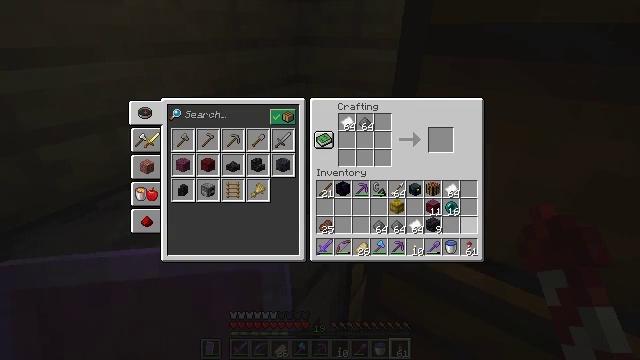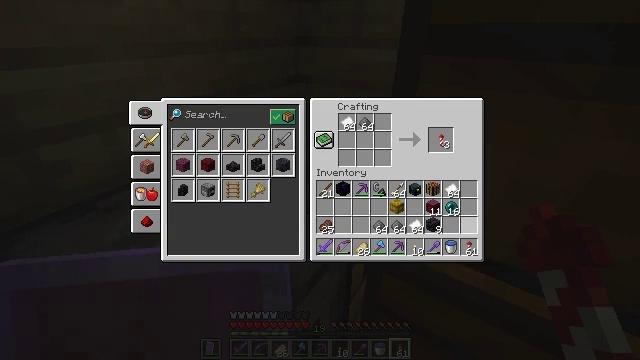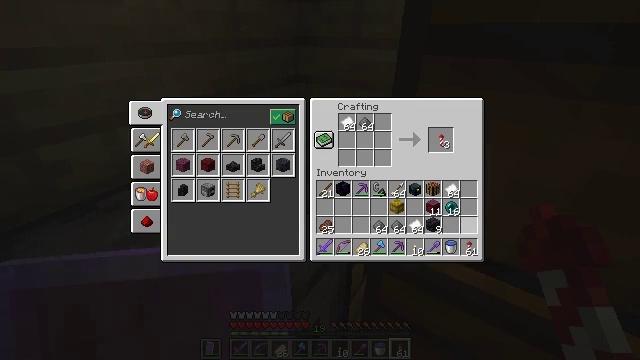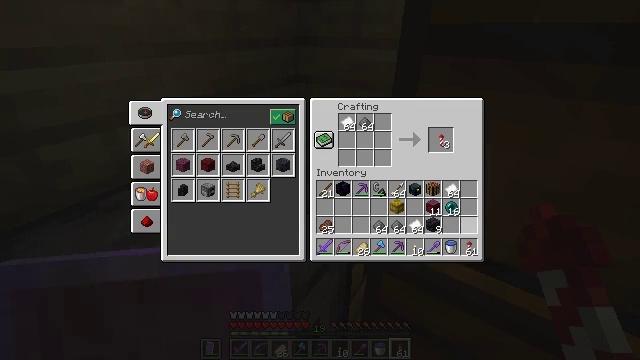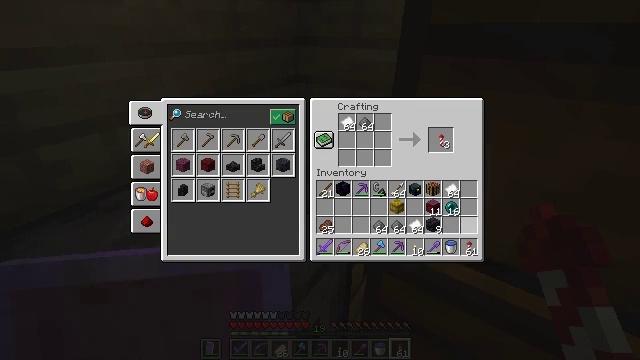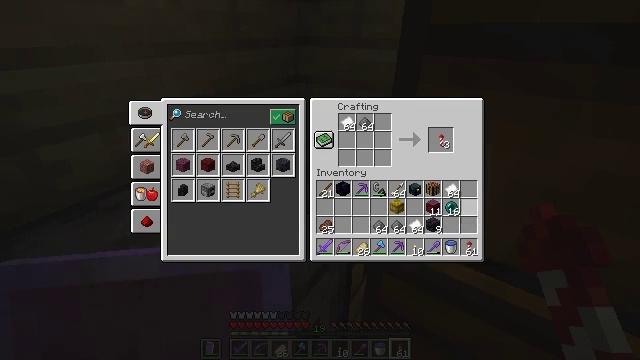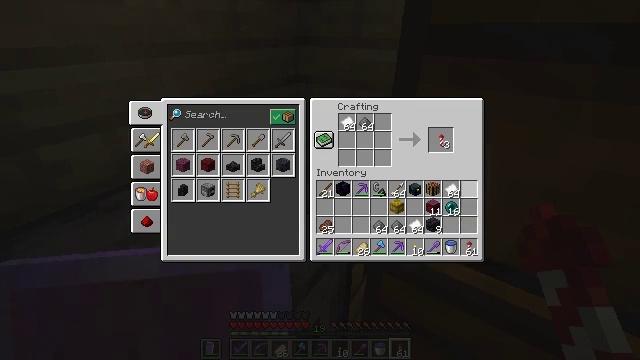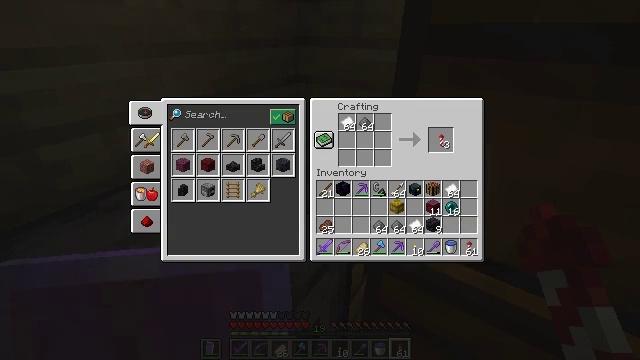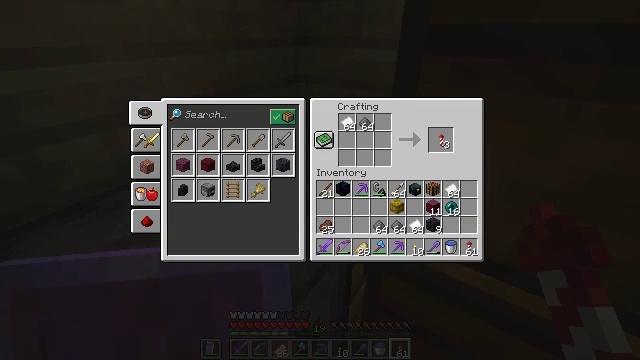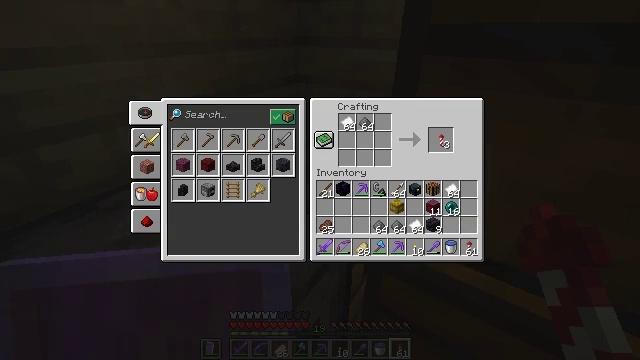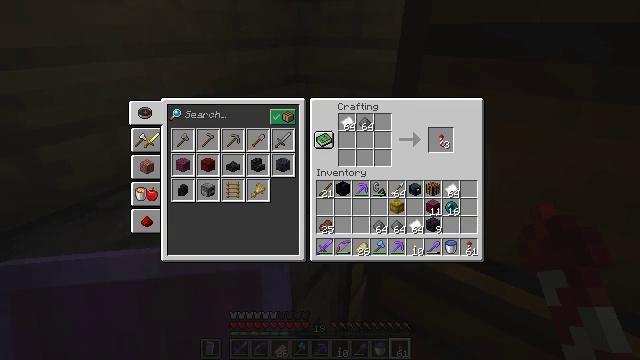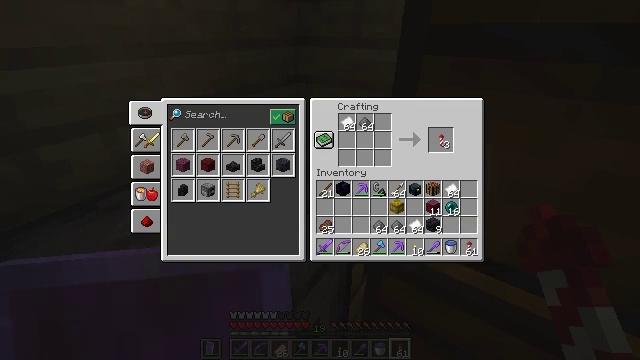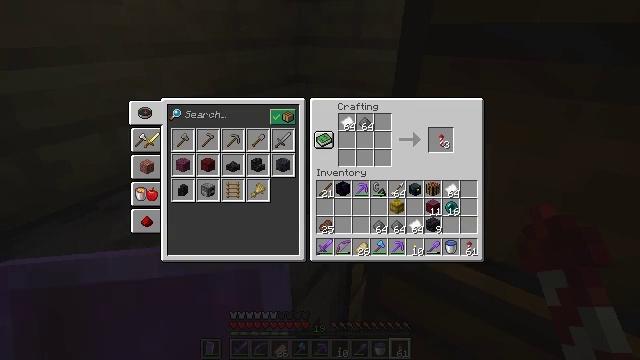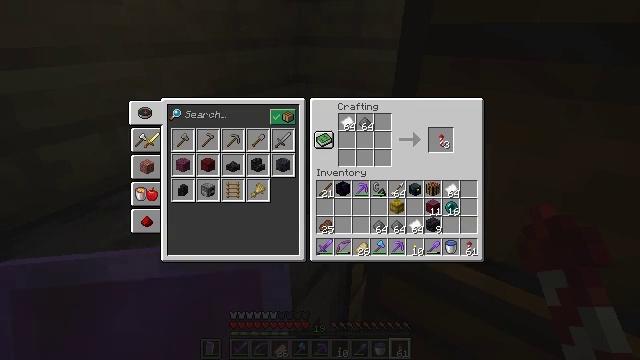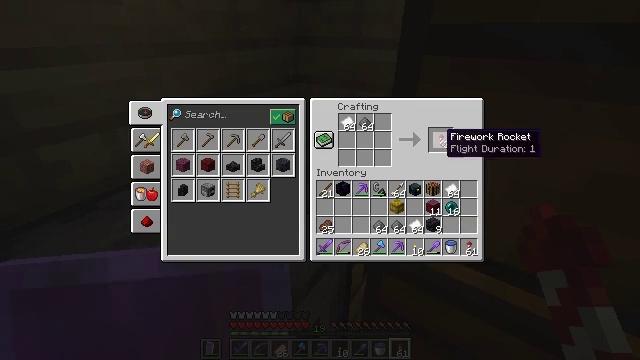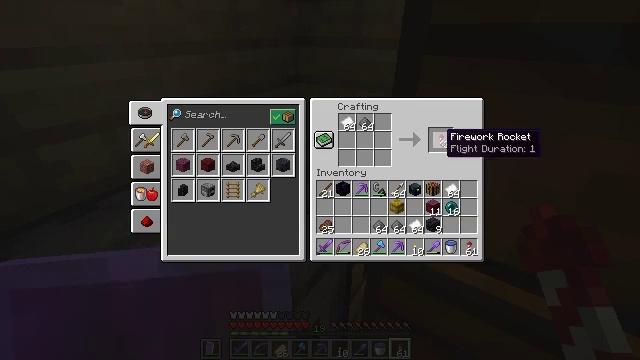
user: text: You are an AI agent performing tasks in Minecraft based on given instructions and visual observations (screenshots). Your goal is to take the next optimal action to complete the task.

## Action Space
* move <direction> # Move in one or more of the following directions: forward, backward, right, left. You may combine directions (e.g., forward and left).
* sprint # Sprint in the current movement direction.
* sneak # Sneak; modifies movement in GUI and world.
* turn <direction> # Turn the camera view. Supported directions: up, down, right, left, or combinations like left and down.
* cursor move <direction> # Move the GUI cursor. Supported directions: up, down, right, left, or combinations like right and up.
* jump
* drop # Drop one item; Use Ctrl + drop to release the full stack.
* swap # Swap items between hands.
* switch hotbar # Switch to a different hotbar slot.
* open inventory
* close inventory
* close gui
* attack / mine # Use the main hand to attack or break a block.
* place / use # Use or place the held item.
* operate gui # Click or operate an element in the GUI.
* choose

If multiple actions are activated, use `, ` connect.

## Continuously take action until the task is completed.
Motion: motion action
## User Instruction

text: Create a firework rocket in the crafting table.
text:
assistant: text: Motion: sneak
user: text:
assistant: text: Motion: sneak
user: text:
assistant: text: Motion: sneak
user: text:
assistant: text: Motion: sneak
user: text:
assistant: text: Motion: sneak, turn up
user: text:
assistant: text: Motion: sneak, turn up
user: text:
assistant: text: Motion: sneak, turn up
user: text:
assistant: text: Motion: sneak
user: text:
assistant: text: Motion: sneak
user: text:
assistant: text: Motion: sneak, turn left
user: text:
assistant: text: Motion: sneak
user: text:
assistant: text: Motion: sneak
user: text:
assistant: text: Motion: sneak
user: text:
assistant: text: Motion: sneak, turn up
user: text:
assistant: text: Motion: sneak
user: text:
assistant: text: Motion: sneak
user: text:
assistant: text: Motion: sneak
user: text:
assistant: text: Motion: sneak
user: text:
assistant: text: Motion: sneak, attack / mine
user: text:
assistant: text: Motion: sneak, attack / mine
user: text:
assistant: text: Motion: sneak, attack / mine
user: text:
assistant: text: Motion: sneak, attack / mine
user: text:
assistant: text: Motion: sneak, attack / mine
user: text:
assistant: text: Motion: sneak, attack / mine
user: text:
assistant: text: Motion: sneak, attack / mine
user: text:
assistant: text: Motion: sneak, attack / mine
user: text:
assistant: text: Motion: sneak, attack / mine
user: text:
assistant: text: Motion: sneak, attack / mine
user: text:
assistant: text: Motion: sneak, attack / mine
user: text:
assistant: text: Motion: sneak, attack / mine